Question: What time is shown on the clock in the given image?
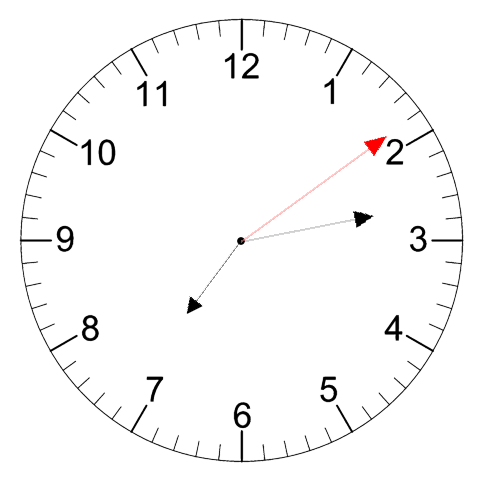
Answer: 07:13:09